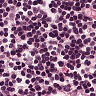
Metastatic tissue present: no